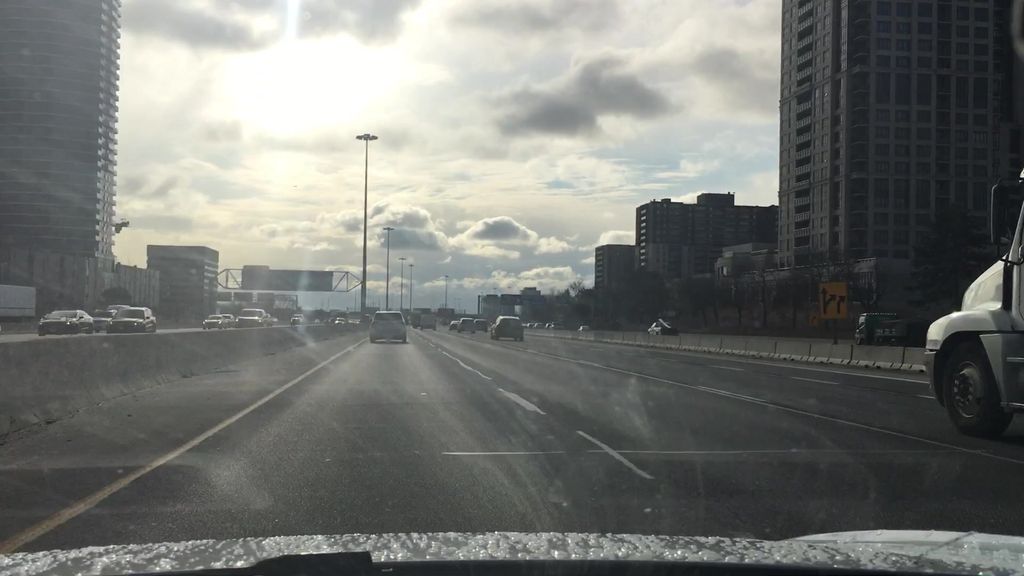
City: toronto